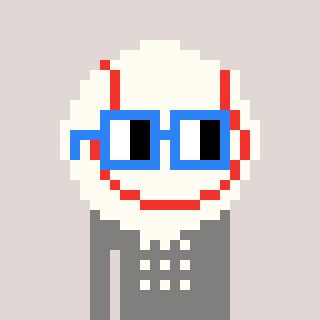
a pixel art character with square blue glasses, a baseball ball-shaped head and a bluegrey-colored body on a warm background